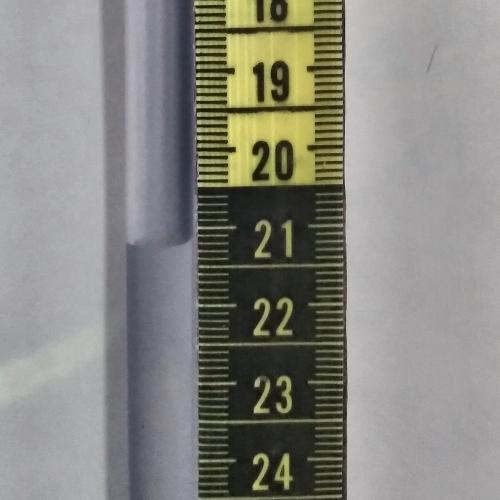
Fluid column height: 21.2 cm